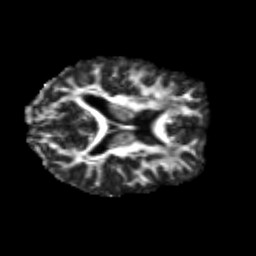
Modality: FA
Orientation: axial
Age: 23
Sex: female
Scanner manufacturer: siemens
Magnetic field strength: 3 T
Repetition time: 3.5 s
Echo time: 0.125 s